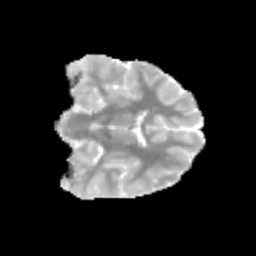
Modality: MD
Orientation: coronal
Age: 9
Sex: male
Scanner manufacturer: siemens
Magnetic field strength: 3 T
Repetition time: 3.8 s
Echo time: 0.07 s